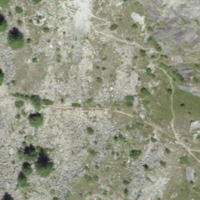
EUNIS habitat code: 31
Species observed at this site:
Parnassia palustris
Fringilla coelebs
Corvus corax
Lanius collurio
Turdus torquatus
Parnassius apollo
Ptyonoprogne rupestris